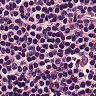
Metastatic tissue present: no